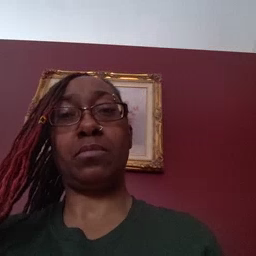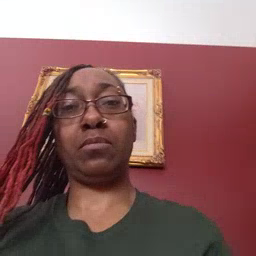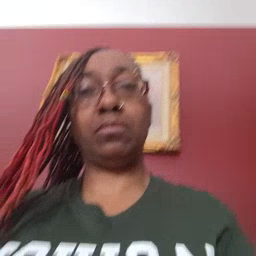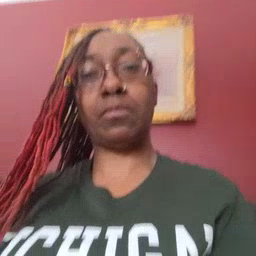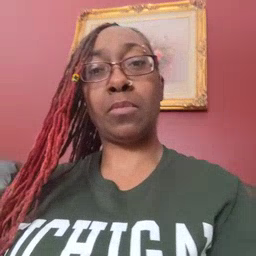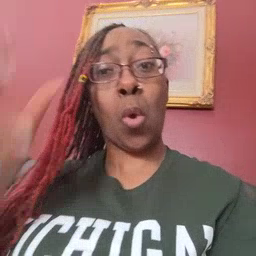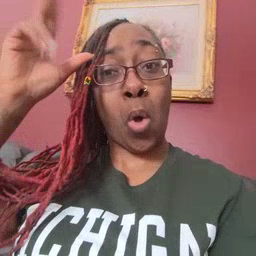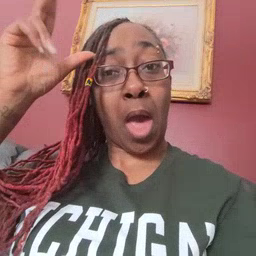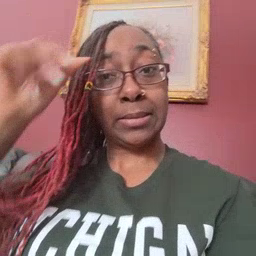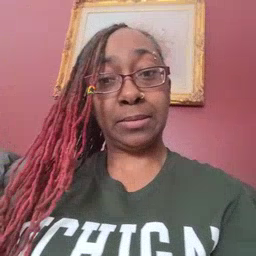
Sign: horse